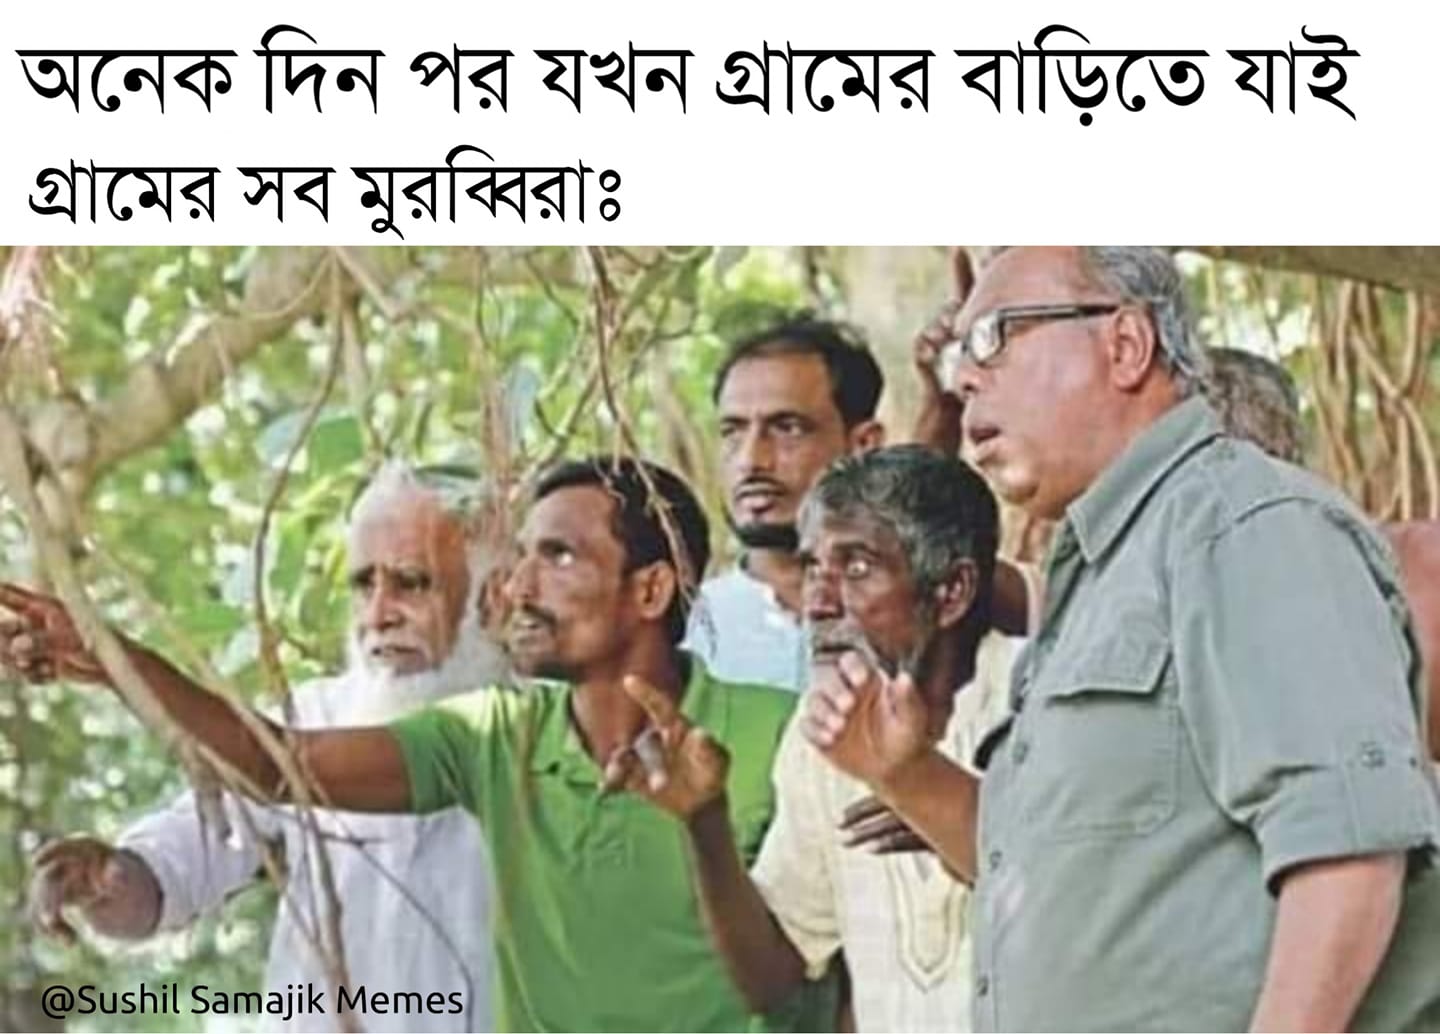
Caption: অনেক দিন পর যখন গ্রামের বাড়িতে যাই    গ্রামের সব মুরব্বিরাঃ
Label: non-hate